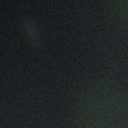
Screen state: off